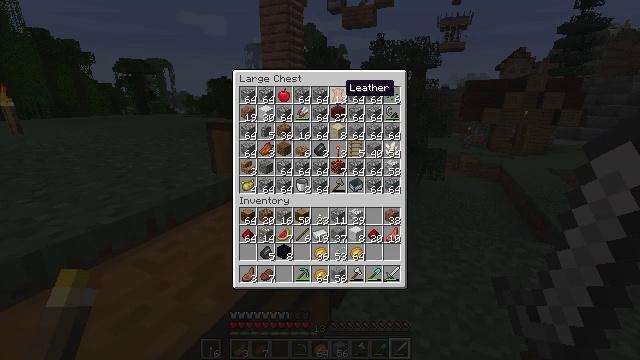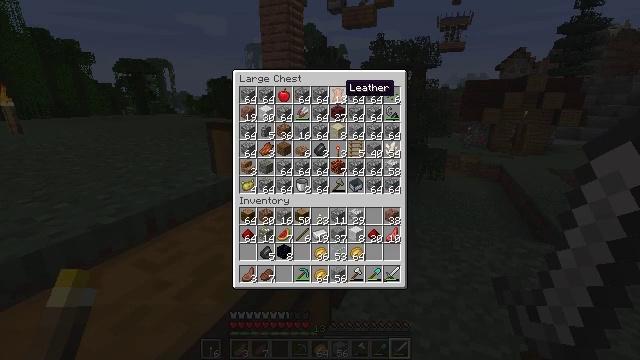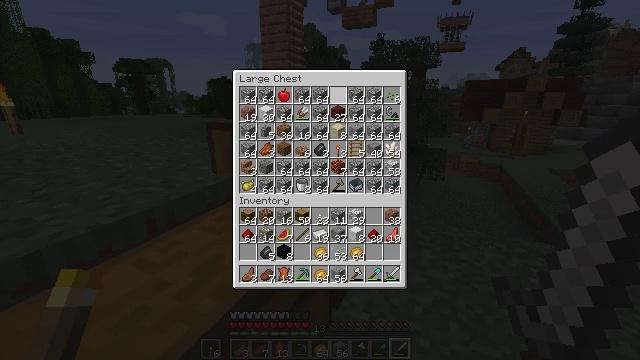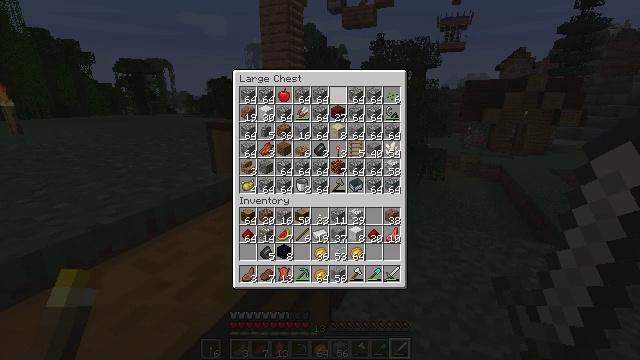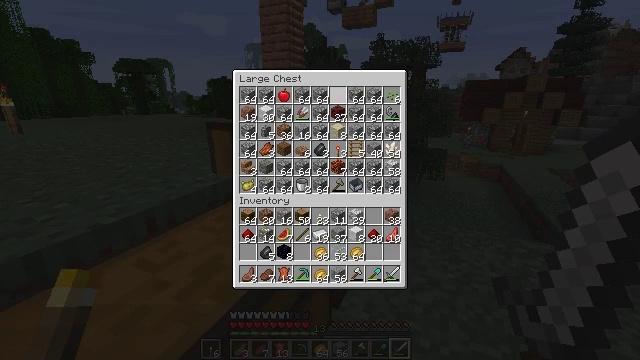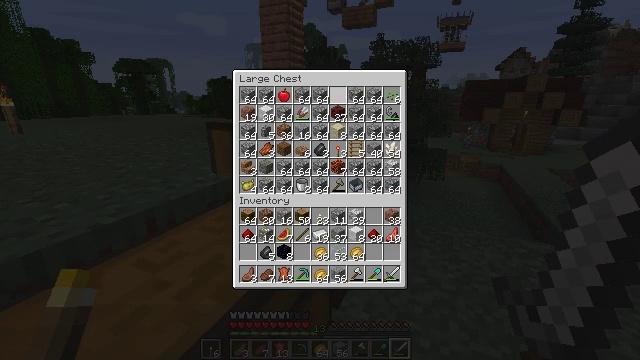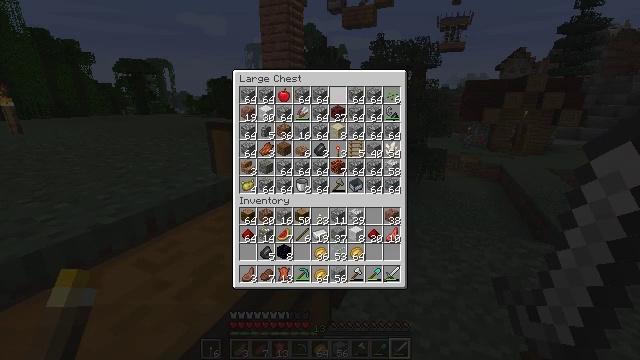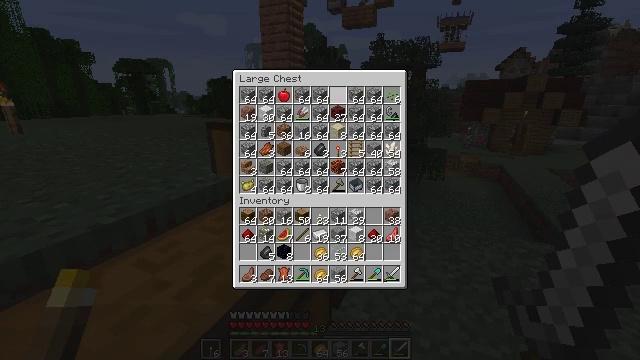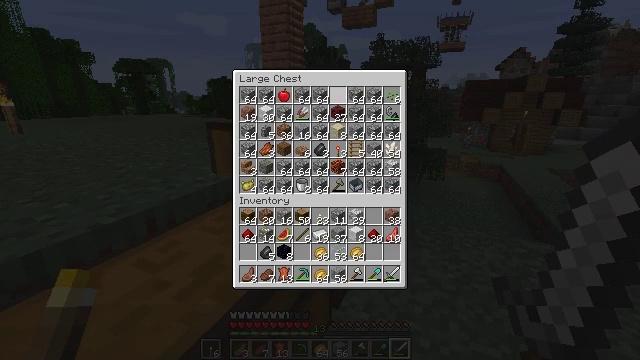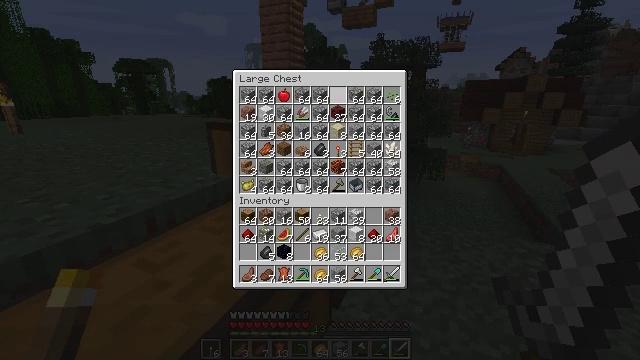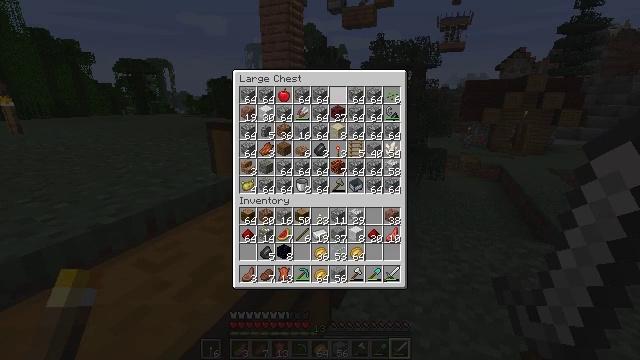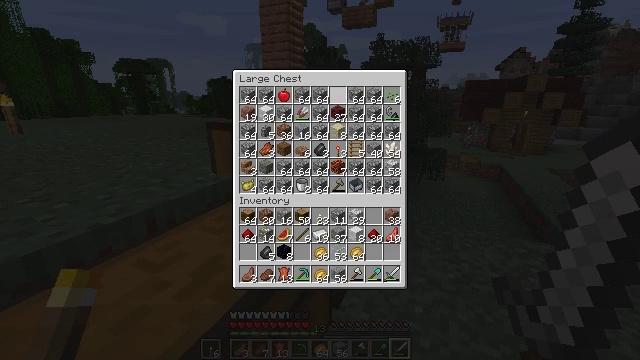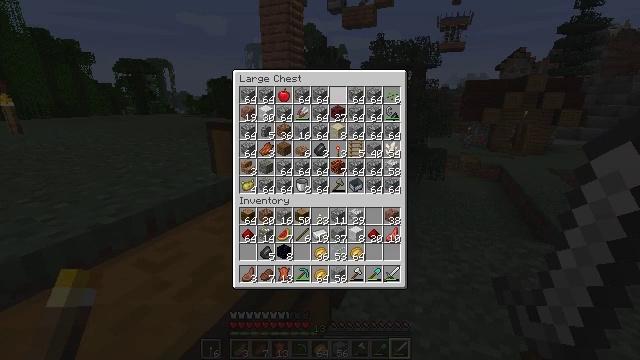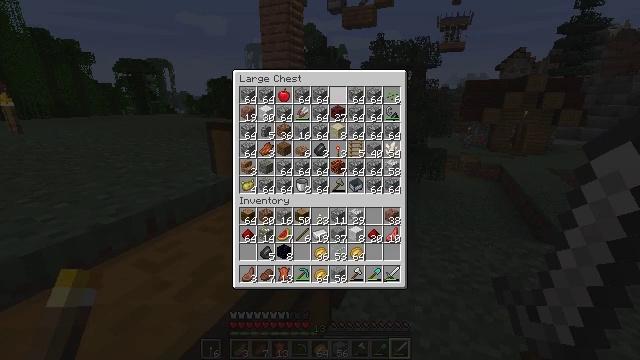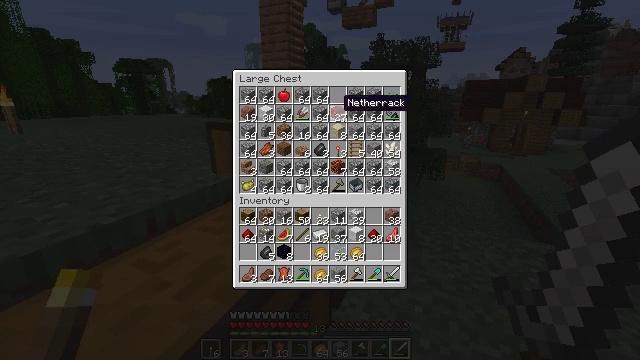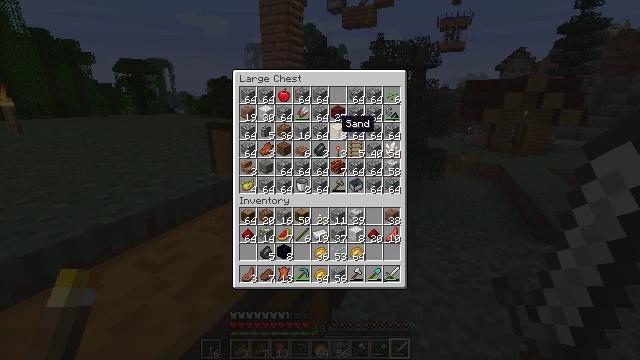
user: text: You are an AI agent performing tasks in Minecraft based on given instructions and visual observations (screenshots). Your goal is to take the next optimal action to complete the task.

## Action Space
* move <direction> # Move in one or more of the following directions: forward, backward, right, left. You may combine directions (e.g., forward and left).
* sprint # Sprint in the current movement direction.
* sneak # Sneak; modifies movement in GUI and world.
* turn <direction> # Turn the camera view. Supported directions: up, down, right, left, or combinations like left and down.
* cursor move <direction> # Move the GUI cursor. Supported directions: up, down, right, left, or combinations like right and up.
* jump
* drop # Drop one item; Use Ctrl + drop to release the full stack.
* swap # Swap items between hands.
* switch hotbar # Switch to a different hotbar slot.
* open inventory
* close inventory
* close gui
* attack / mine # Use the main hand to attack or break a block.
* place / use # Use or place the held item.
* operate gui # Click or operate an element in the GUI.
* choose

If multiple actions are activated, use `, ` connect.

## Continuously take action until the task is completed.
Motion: motion action
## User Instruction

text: Gather melon for food.
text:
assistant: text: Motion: sneak
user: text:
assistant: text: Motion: sneak, operate gui
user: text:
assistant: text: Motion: sneak, operate gui
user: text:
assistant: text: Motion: sneak
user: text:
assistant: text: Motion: sneak
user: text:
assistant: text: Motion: sneak
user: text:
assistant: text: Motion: sneak
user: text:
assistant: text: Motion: sneak
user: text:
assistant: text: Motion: sneak
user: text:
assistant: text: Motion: sneak
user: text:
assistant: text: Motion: sneak
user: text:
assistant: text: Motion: no_op
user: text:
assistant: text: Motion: no_op
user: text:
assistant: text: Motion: cursor move down
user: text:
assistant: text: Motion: cursor move down
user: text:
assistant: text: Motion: cursor move down
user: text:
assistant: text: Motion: cursor move down
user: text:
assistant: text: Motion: no_op
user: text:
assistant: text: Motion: no_op
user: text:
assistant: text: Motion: no_op
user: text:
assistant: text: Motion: no_op
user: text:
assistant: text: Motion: no_op
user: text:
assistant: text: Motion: cursor move down
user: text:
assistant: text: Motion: cursor move down
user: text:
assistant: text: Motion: cursor move down
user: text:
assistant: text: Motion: no_op
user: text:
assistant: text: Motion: no_op
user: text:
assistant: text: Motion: cursor move left
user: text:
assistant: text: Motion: cursor move left and down
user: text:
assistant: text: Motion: cursor move down